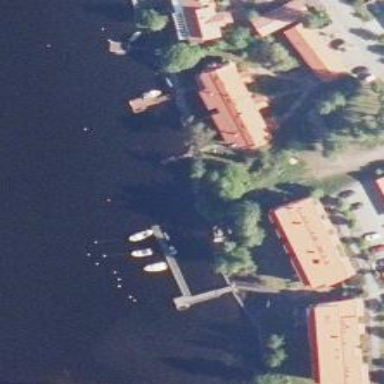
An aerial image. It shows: Man-made pier.